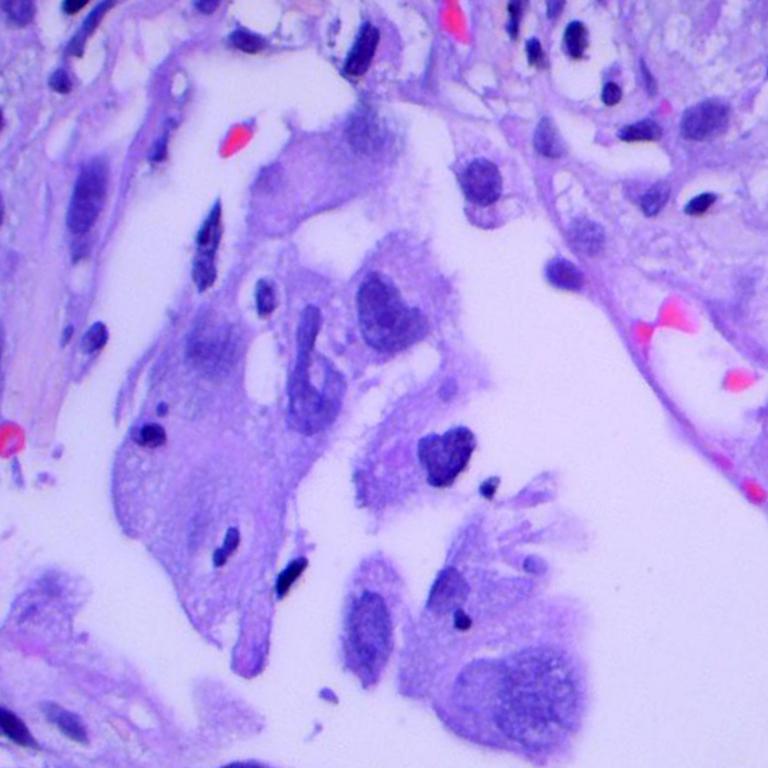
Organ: lung
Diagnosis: adenocarcinomas